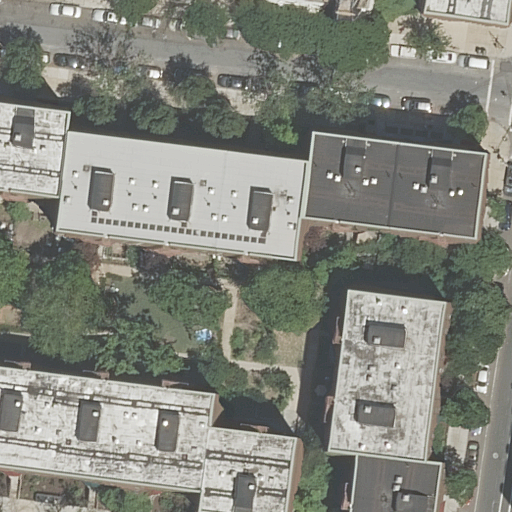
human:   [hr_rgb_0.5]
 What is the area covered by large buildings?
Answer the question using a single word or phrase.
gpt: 0m2

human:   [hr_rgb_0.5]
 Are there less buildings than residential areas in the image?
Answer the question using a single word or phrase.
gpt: no

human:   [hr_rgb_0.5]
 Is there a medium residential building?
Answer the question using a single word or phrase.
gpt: yes

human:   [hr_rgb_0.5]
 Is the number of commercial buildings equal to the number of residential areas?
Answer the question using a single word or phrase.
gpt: no

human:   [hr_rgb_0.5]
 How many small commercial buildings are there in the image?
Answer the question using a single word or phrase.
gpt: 0

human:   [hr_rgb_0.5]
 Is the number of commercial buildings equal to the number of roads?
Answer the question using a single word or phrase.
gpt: no

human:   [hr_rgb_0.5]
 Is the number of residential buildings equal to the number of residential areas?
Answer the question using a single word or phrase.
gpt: no

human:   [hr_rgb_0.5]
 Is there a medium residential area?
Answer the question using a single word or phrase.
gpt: no

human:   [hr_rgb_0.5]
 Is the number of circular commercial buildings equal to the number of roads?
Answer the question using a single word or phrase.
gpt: no

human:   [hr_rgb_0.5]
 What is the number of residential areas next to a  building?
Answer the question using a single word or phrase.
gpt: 1

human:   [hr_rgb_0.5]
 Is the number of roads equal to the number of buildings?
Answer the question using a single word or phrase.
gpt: no

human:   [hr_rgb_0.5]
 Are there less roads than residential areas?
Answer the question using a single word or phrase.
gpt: no

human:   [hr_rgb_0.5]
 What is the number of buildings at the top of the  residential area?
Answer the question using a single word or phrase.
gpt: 0

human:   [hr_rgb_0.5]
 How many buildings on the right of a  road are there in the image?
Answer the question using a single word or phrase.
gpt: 7

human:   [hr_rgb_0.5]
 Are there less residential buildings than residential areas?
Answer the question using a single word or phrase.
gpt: no

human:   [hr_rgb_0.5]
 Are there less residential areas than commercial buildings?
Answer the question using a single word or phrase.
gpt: no

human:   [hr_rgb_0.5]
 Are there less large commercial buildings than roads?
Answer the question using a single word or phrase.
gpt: yes

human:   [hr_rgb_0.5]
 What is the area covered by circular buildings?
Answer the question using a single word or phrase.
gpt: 0m2

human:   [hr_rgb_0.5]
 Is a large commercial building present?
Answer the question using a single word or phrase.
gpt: no

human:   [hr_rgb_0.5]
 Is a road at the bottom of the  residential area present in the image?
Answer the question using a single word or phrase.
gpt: yes

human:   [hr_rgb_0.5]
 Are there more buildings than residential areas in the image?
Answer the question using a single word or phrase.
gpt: yes

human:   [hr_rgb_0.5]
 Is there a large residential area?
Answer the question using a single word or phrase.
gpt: yes

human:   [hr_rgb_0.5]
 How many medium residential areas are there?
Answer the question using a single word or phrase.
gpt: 0

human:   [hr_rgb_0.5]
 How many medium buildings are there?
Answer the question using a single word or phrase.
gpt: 11

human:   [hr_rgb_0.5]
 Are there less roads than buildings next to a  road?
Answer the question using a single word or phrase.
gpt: yes

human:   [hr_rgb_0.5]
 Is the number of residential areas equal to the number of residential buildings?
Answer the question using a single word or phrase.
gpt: no

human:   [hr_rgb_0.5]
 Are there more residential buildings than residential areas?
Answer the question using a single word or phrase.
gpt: yes

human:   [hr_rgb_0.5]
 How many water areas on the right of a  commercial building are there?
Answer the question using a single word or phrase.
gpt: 0

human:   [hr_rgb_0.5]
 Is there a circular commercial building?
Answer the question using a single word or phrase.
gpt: no

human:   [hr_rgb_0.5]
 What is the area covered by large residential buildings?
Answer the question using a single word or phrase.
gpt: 0m2

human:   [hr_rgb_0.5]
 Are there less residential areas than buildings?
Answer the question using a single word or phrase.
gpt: yes

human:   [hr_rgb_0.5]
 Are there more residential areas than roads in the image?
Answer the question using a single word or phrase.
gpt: no

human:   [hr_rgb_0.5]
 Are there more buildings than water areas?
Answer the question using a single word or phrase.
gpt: yes

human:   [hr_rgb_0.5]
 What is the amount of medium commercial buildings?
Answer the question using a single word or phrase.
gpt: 0

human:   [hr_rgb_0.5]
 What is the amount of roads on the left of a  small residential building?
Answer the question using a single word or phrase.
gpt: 2

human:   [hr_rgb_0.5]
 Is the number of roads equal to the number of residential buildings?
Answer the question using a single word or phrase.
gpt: no